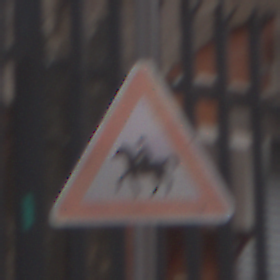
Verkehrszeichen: ReiterRechts
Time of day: MorningAfternoon
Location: Outdoor (Urban)
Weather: Overcast
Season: NotSpecified
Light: Natural